Chest X-ray. View position: PA
Patient age: 43
Patient sex: F
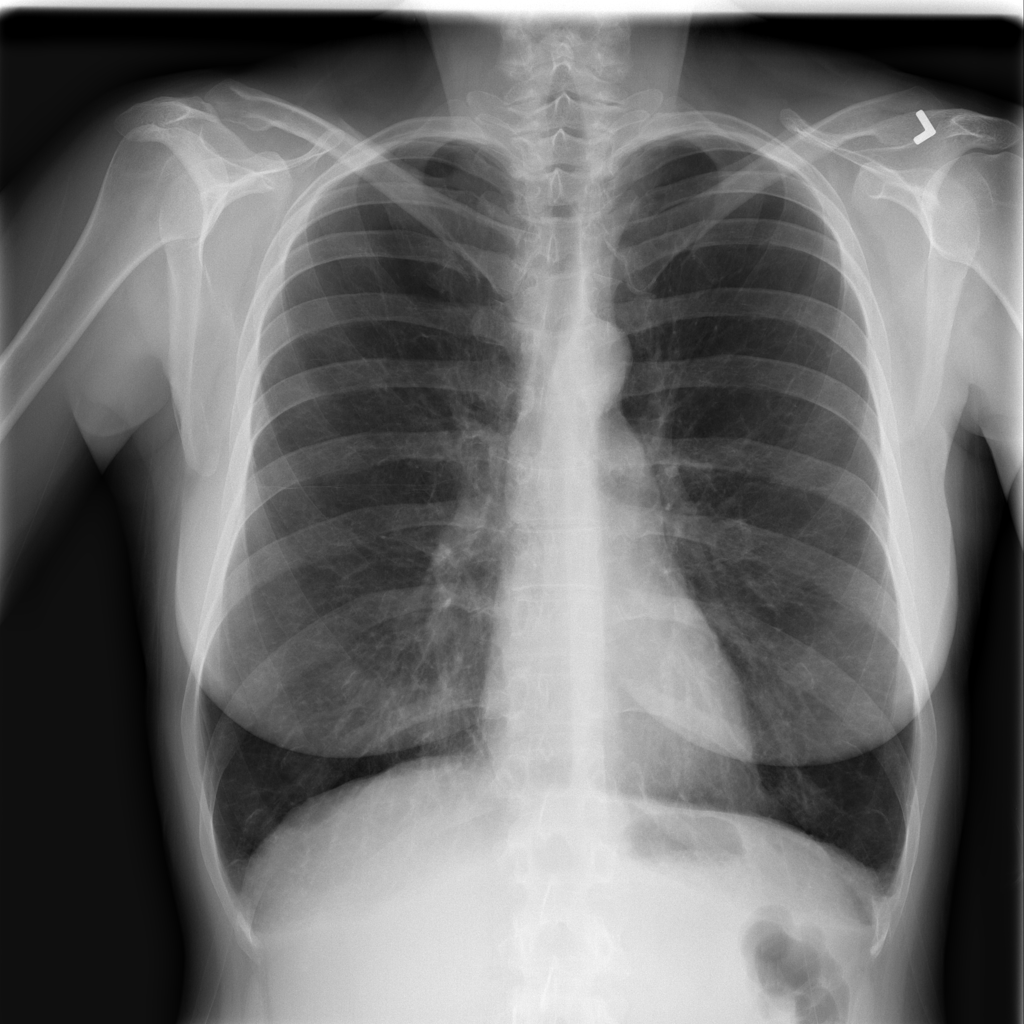
Finding: Pneumothorax